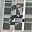
Label: 2